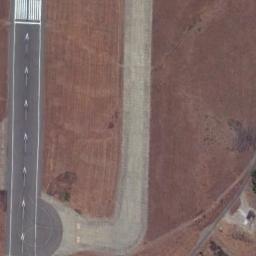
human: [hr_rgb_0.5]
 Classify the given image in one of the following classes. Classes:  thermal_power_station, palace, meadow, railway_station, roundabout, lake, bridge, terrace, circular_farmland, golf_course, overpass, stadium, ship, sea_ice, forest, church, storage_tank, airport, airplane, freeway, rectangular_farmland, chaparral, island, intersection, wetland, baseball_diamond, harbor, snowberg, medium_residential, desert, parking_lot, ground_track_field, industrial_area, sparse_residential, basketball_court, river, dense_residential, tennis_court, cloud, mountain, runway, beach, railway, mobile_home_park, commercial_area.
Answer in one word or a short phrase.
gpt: runway